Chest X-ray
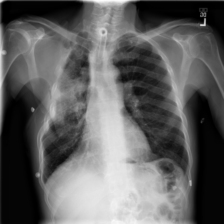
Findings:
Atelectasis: negative
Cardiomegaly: negative
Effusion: negative
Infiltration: negative
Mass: negative
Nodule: negative
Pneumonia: negative
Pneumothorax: negative
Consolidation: negative
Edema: negative
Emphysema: negative
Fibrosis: negative
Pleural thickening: negative
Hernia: negative